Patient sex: F
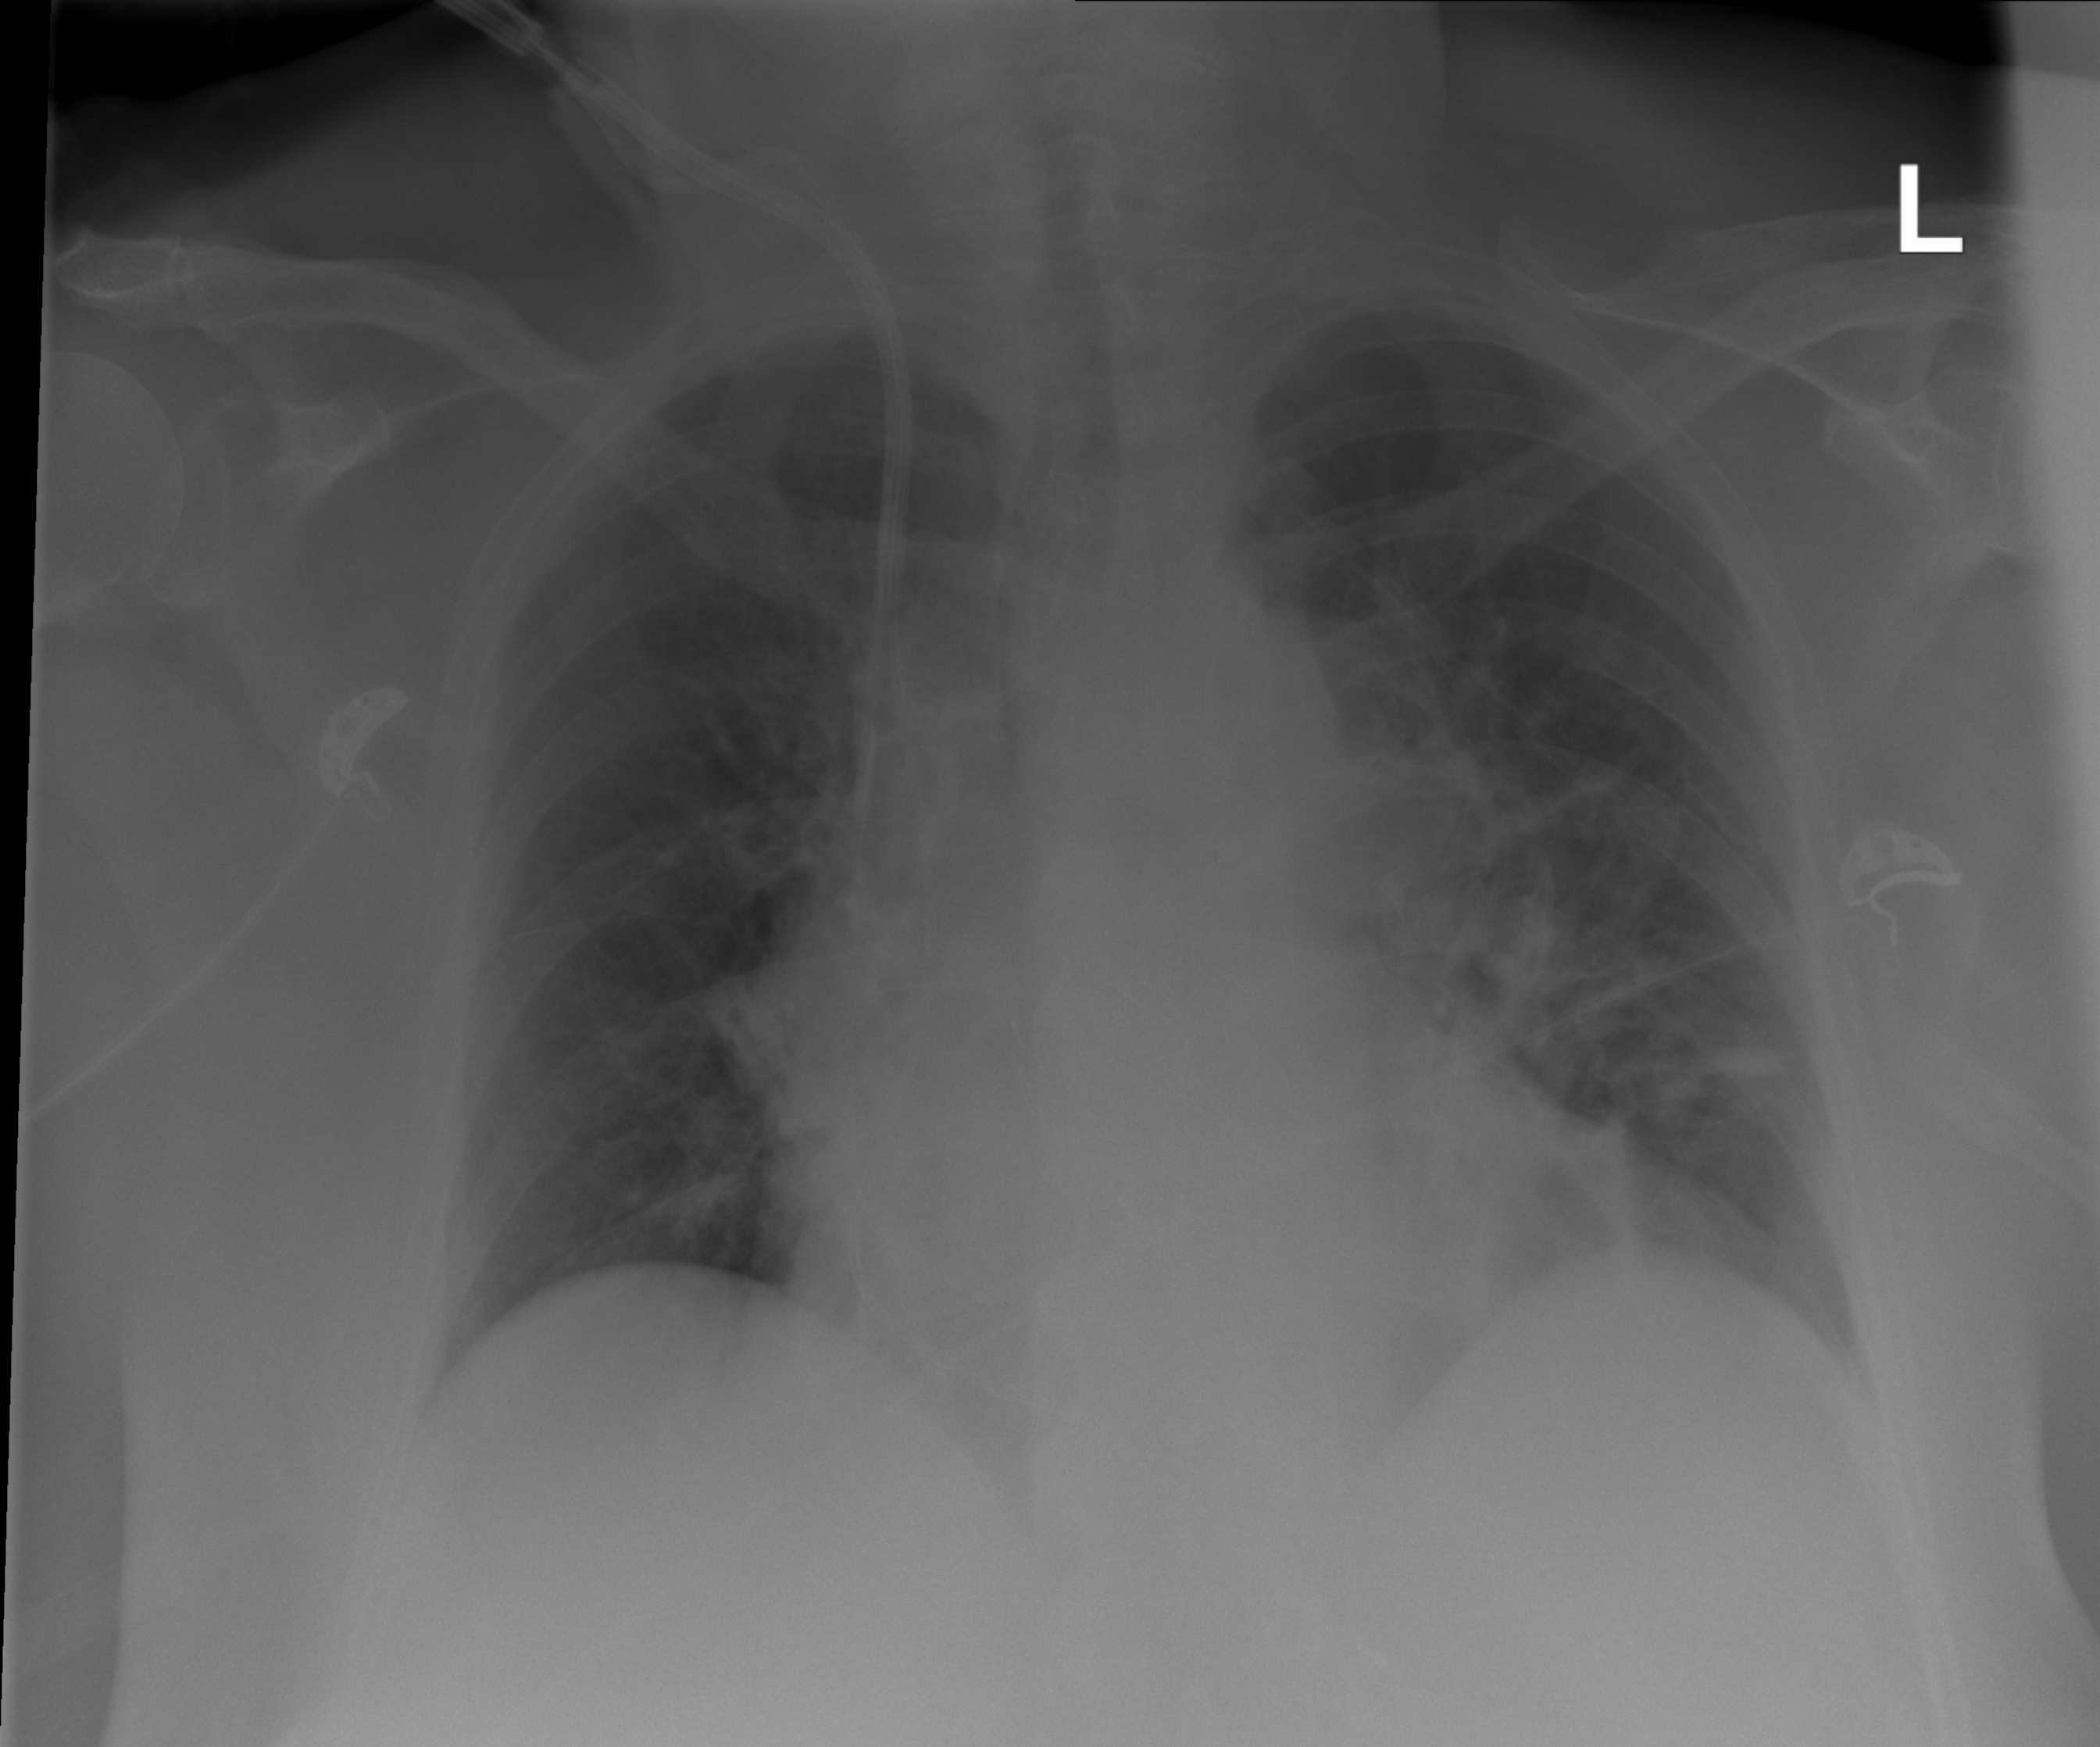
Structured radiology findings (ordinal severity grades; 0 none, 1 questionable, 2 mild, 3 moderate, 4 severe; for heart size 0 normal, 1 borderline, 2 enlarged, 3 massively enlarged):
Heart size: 2
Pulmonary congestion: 2
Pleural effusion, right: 0
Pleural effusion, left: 0
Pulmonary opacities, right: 2
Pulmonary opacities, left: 2
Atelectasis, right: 2
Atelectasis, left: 2